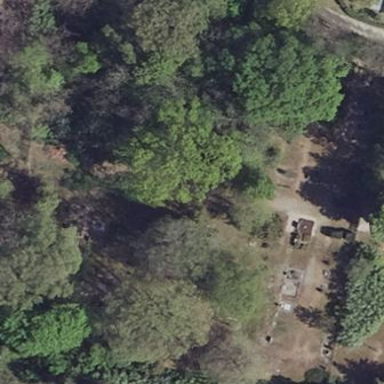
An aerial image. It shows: Cemetery.